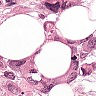
Metastatic tissue present: yes